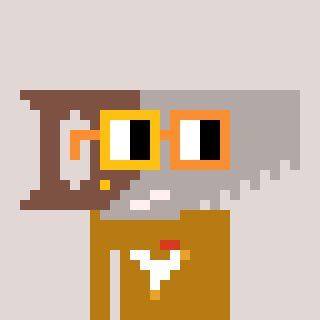
a pixel art character with square yellow and orange glasses, a saw-shaped head and a gold-colored body on a warm background